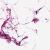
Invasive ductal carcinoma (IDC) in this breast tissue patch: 0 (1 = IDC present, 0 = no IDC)